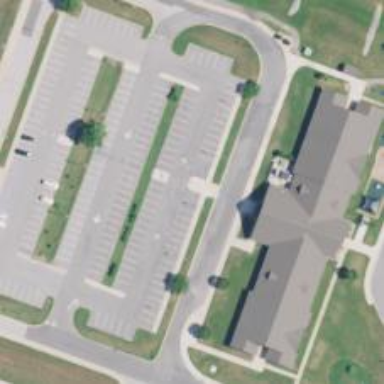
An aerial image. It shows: Parking space is available.